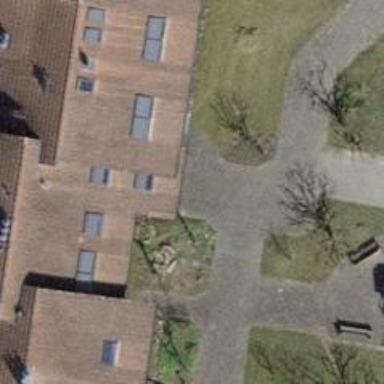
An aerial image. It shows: Path made of paving stones.